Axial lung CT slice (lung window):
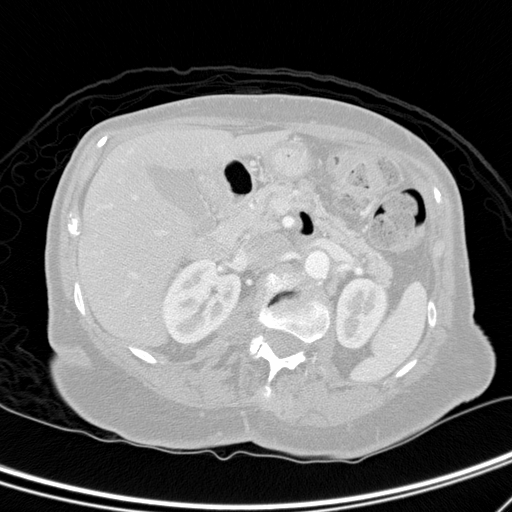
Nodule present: no